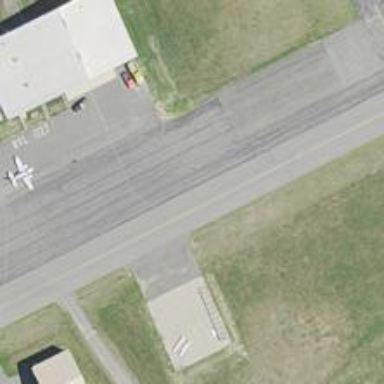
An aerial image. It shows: Image of taxiway at airport.